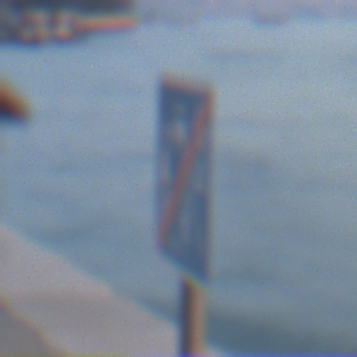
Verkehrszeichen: EndeVerkehrsberuhigterBereich
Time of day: SunriseSunset
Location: Outdoor (Urban)
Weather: Clear
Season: NotSpecified
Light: Natural